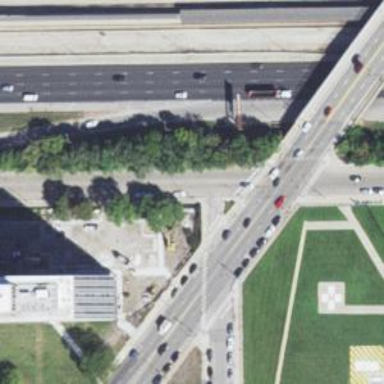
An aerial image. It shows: Footway located on traffic island.